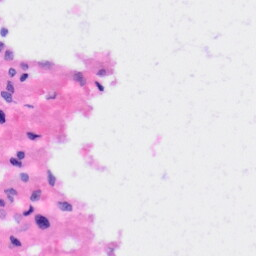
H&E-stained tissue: Liver